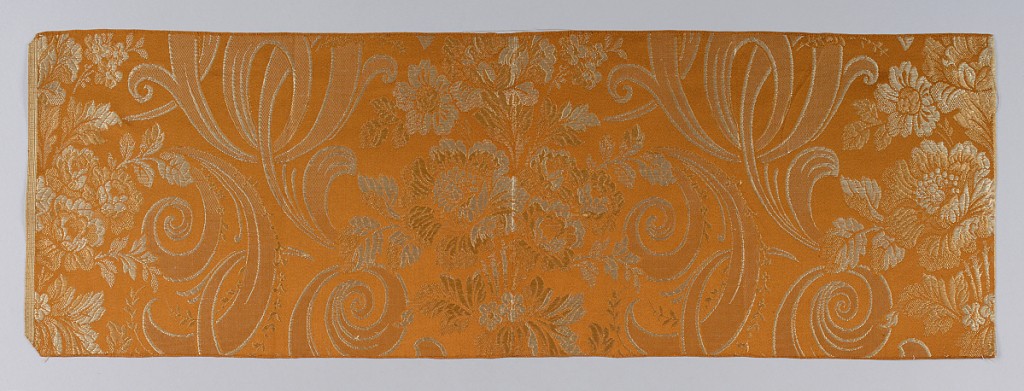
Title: Samples
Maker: Orinoka Mills, Philadelphia, Pennsylvania, USA
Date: ca. 1910
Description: a. rust color ground with off-white and light rust color
b. same colors as "a", but a different area of the pattern